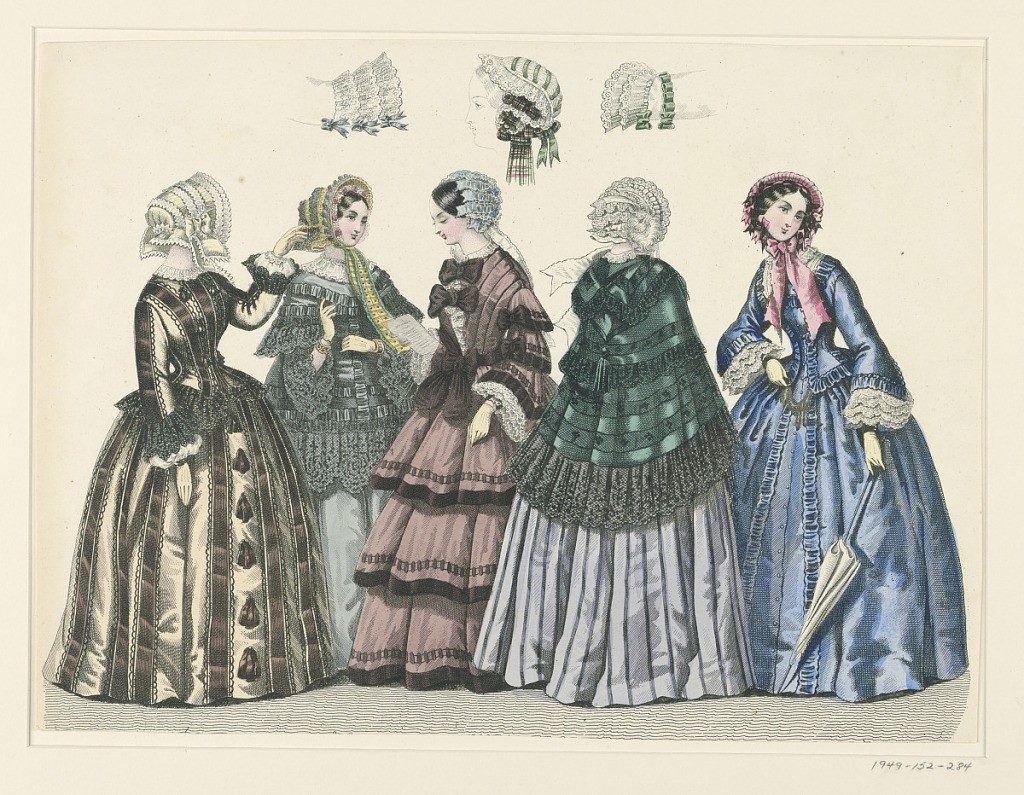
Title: Fashion Plate with Ladies' Headwear
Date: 19th century
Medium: Hand-colored engraving on paper
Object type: Print
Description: Fashion Plate with Ladies' Headwear.